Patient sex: F
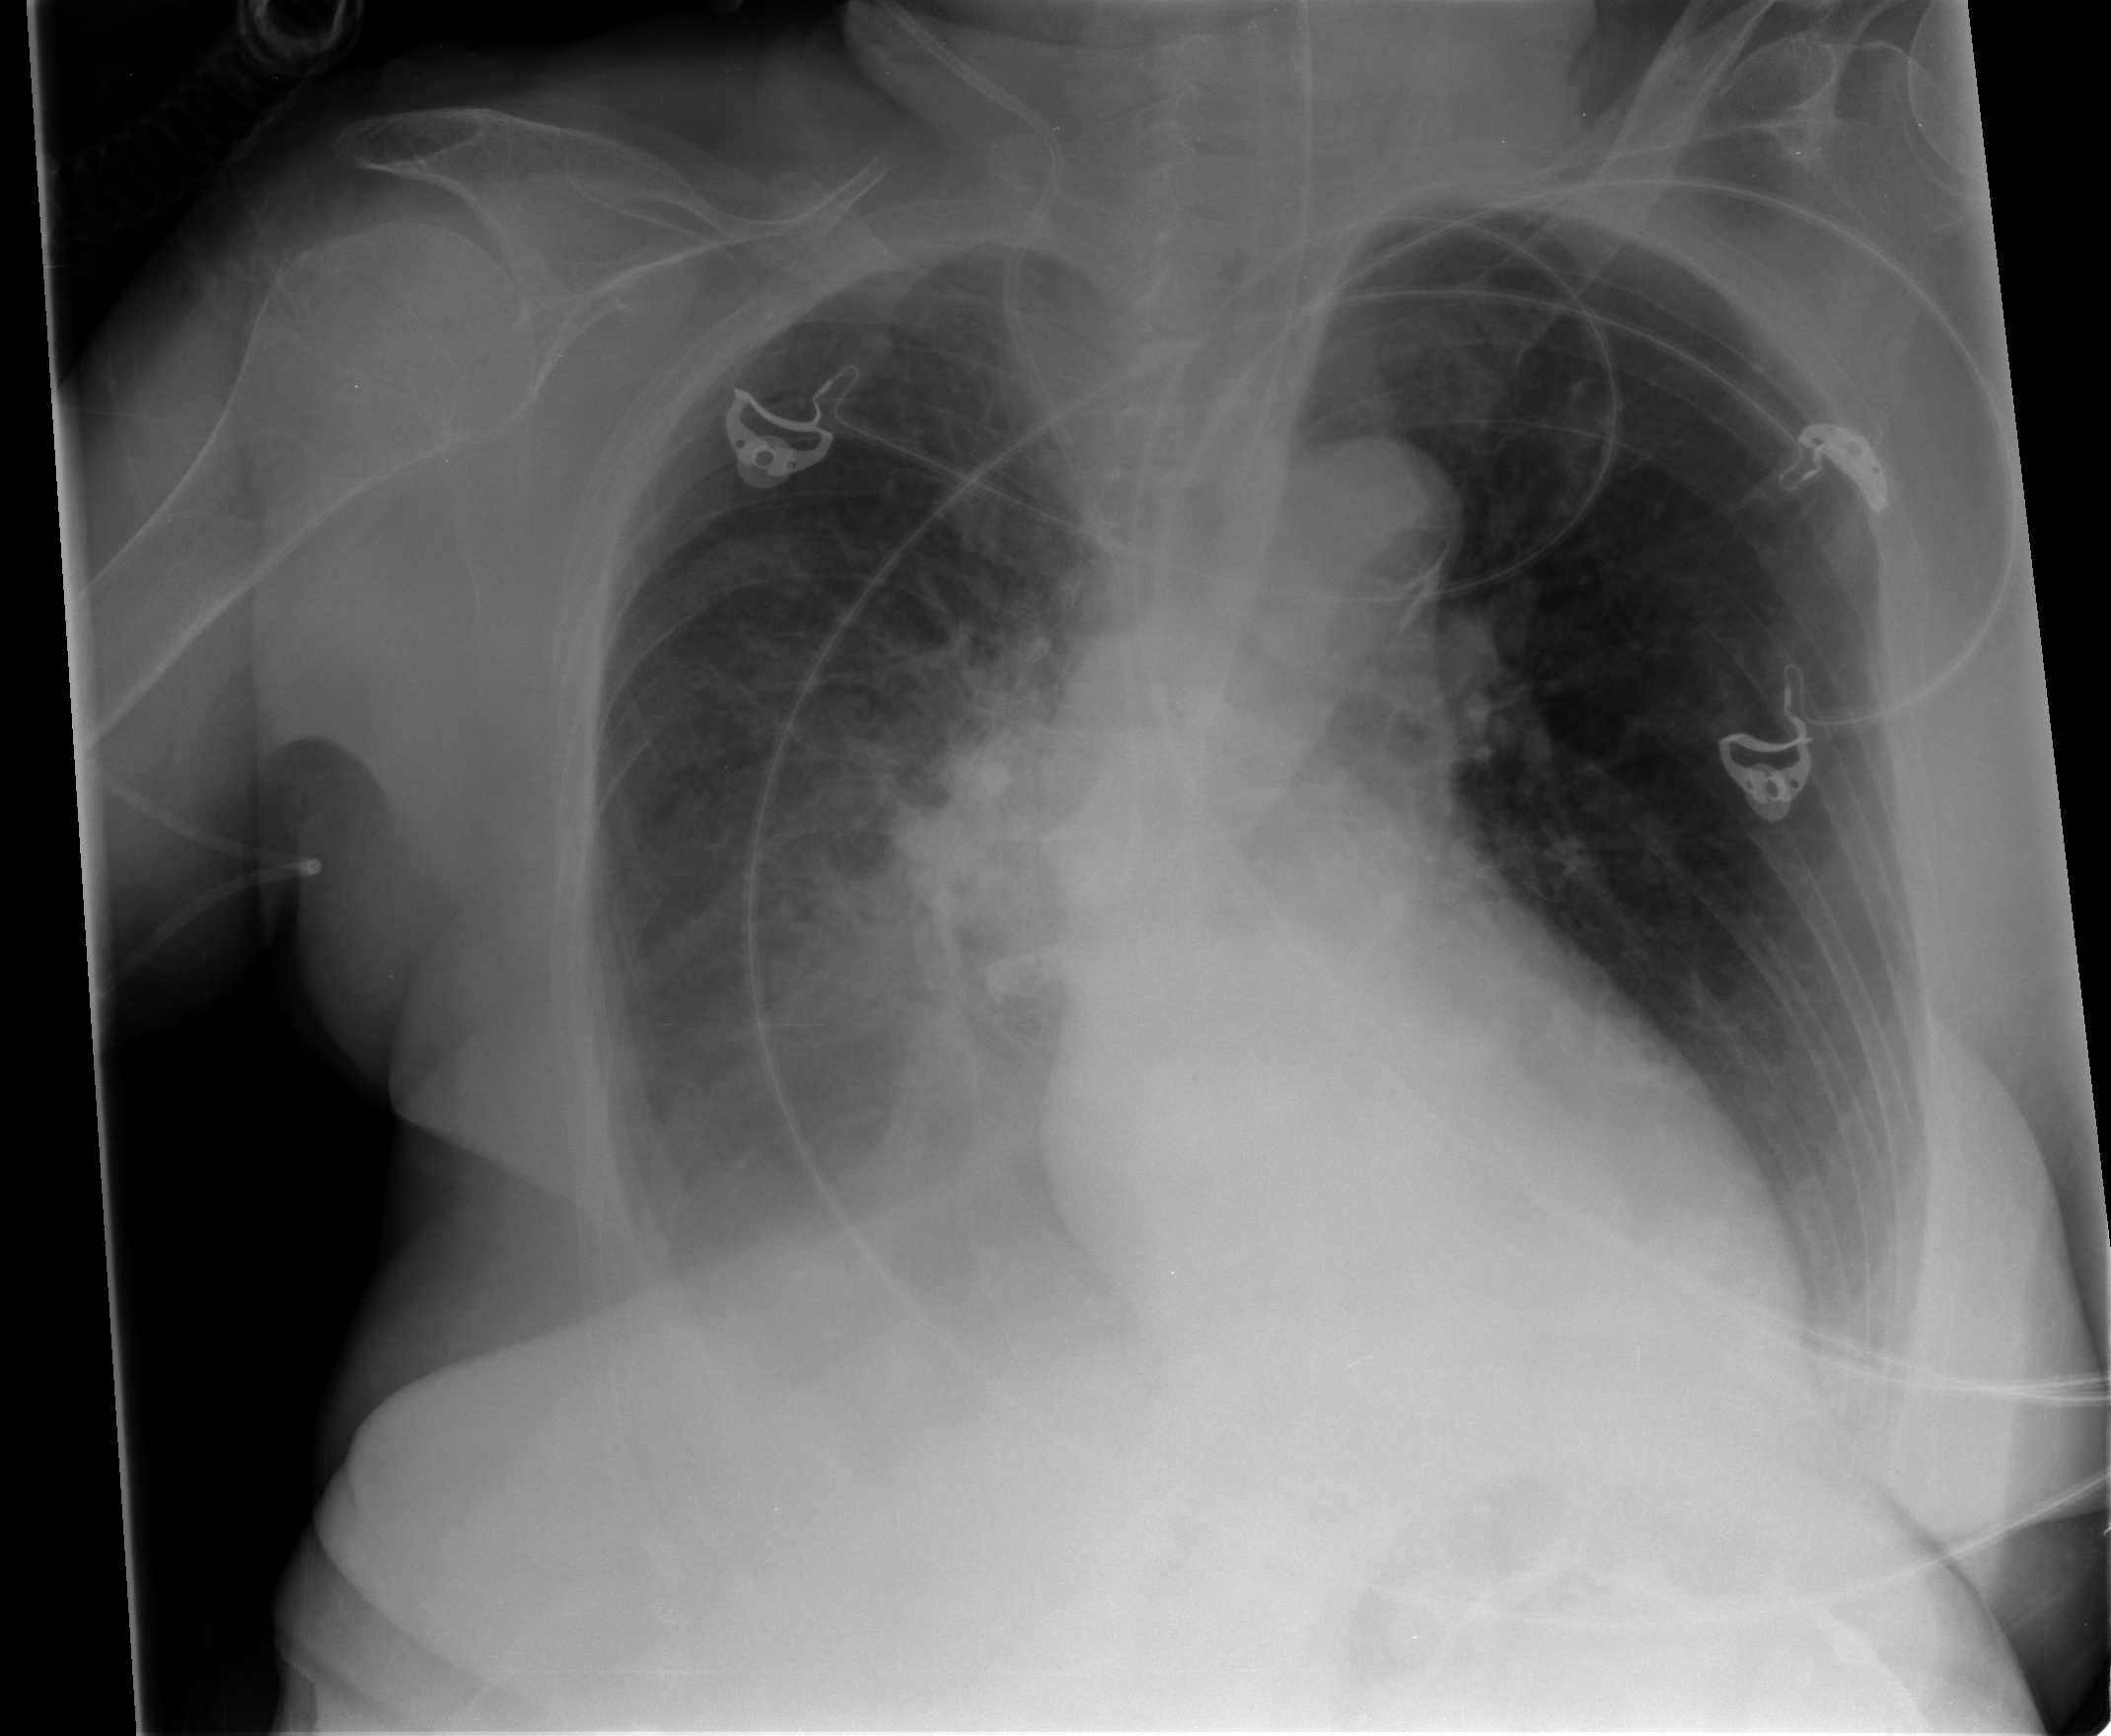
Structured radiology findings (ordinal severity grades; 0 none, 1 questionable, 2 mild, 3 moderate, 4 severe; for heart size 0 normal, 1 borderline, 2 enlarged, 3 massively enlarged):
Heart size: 2
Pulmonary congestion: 2
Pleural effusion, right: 1
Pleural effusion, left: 0
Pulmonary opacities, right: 0
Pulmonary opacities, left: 0
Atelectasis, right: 0
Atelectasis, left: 0